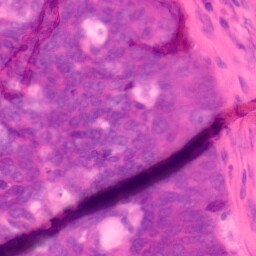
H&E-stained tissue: Colon